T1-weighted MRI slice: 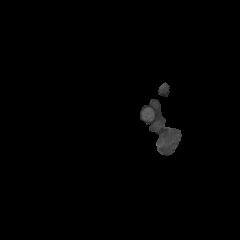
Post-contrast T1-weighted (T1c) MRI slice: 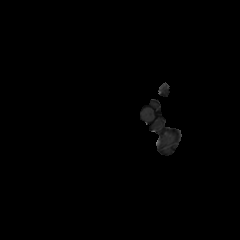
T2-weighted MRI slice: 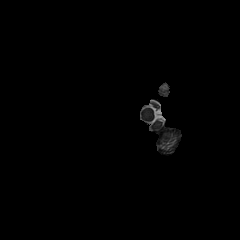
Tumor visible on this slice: no